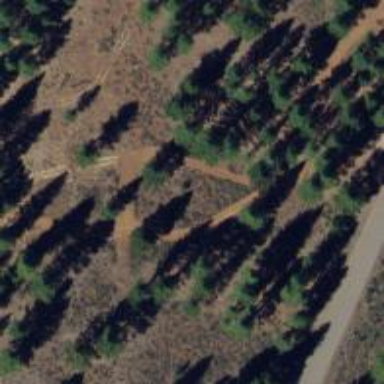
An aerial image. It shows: Path.